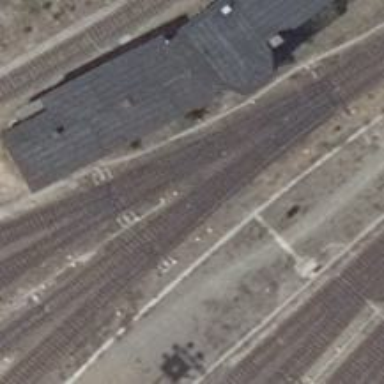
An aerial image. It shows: Railway switch.